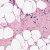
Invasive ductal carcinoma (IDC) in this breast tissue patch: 0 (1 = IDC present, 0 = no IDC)